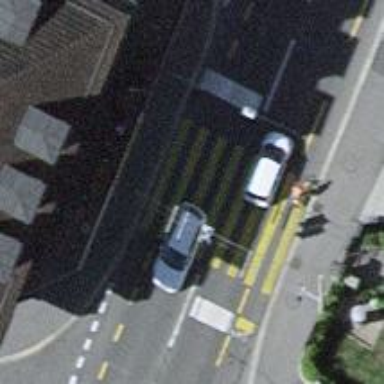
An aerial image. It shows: Kerb serving as barrier.